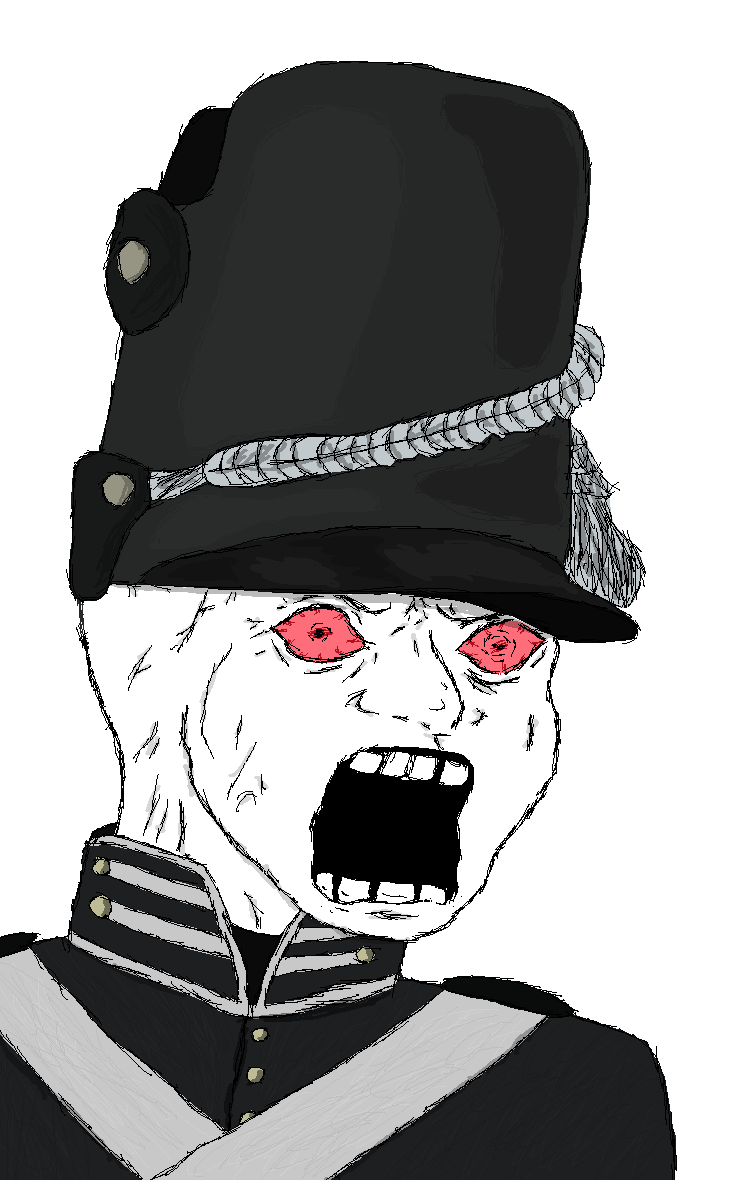
Label: 5_Rage